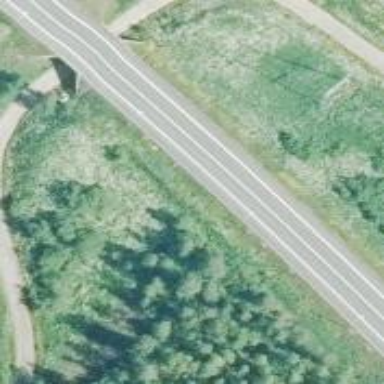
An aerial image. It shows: Asphalt trunk motorway.